Question: Spring Tool Suite annoyingly overrides default Eclipse shortcuts. For instance, when I press + + , it opens Quick Search instead of showing Key Assist. This is annoying for other shortcuts keys as well.
How can I use the default shortcuts?

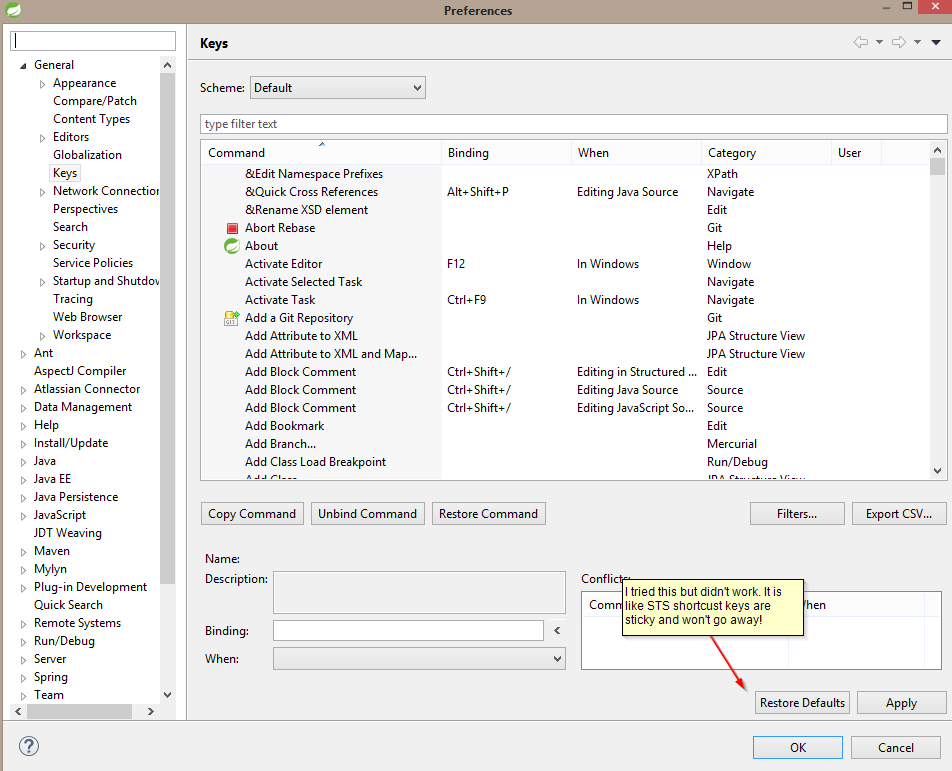
Answer: Since the shortcuts are contributed by the various STS plugins there's no simple way to eliminate them in bulk. It's not even easy to identify them, since they don't use a common Category.
The best recommendation I can think of is to just eliminate them as you encounter them. That's what I did for + + when it annoyed me; I found it in the Preferences and remapped it to a different key combination, which brought back the default action (Key Assist). I think doing that on an as-needed basis would pretty quickly identify and eliminate most of the ones that get in your way.